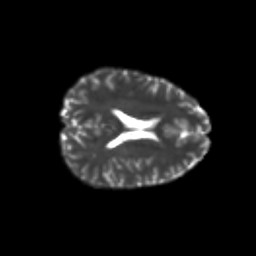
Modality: T2w
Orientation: axial
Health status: healthy
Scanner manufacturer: philips
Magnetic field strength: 3 T
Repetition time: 6.964 s
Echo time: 0.092 s